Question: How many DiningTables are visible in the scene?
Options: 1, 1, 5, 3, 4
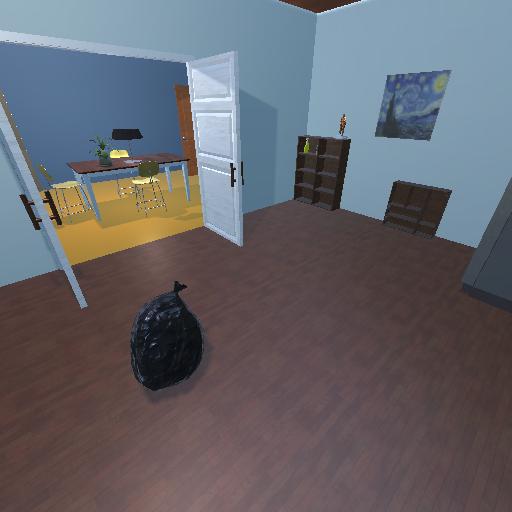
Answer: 1